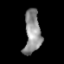
Tissue: lung
Cell type: B cells
Senescence score: 0.5704
Nuclear area (px): 707
Mean DAPI intensity: 140.747